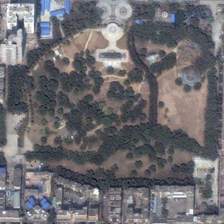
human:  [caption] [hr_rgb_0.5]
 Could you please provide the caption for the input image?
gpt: some buildings are near a park with many green trees .

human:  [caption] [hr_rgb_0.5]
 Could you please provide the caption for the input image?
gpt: some buildings are near a park with many green trees .

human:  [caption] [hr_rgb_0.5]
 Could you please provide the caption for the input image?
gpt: some buildings are near a park with many green trees .

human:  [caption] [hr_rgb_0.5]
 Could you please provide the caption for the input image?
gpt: some buildings are near a park with many green trees .

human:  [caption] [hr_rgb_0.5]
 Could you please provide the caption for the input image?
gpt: some buildings are near a park with many green trees .